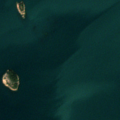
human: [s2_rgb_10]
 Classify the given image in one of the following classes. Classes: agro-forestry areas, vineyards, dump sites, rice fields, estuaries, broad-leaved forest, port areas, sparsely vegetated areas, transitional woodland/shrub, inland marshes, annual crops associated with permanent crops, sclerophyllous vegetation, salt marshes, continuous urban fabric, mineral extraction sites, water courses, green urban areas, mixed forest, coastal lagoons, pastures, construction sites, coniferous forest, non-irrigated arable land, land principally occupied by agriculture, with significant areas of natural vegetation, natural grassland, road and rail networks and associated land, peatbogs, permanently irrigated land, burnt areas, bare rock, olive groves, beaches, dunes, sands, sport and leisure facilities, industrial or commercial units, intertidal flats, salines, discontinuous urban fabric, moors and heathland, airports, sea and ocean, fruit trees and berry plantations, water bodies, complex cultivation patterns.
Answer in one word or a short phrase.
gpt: sea and ocean